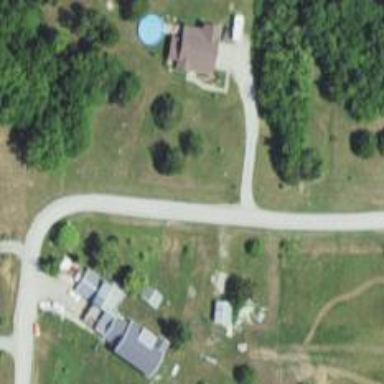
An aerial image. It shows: Residential road.